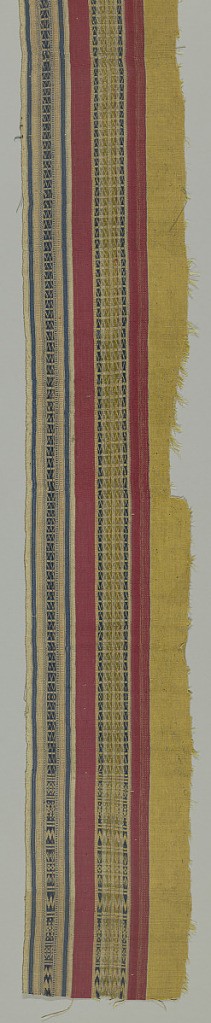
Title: Fragment
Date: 17th–18th century
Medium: silk Technique: plain weave with supplementary warp floats
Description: Vertical stripes with pattern of warp floats. Selvage at one side